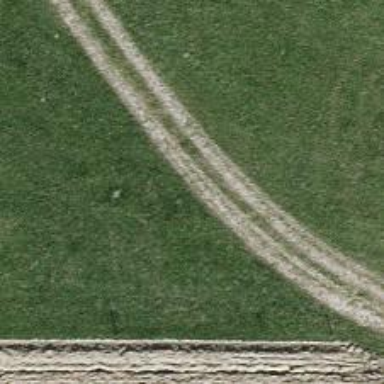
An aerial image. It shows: Unpaved track with grade 3 surface.